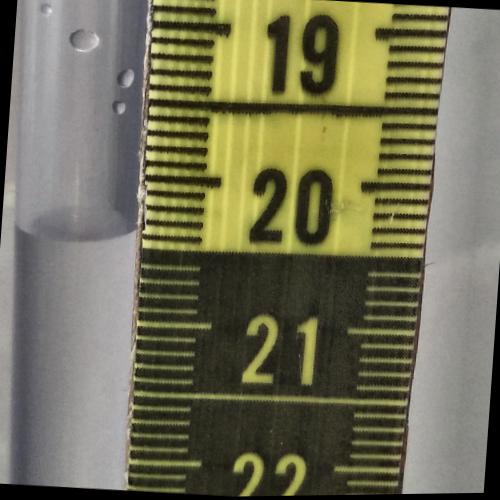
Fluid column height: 20.4 cm